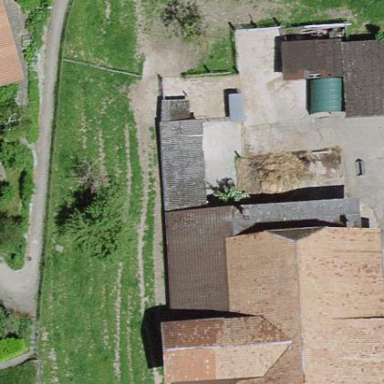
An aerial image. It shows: Barn.